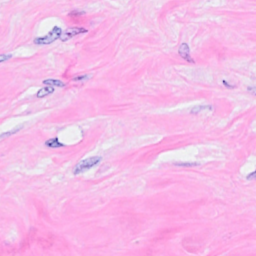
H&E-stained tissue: Breast